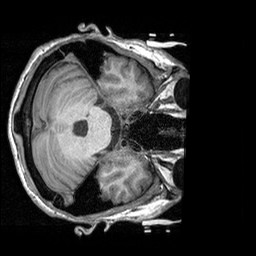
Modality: T1w
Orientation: axial
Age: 26
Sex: male
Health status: healthy
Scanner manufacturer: siemens
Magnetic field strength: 3 T
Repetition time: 2.3 s
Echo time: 0.00303 s